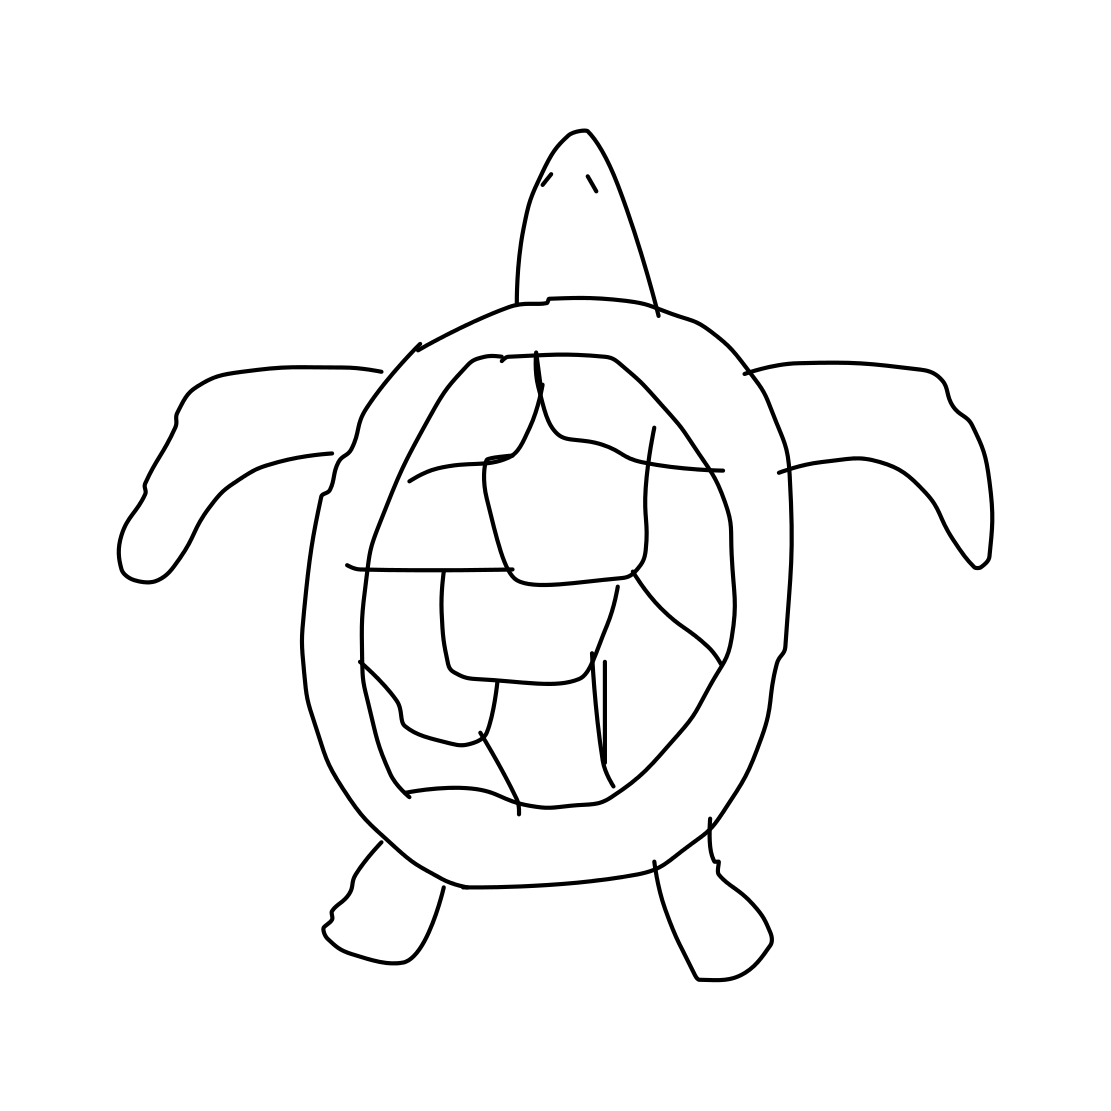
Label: sea turtle